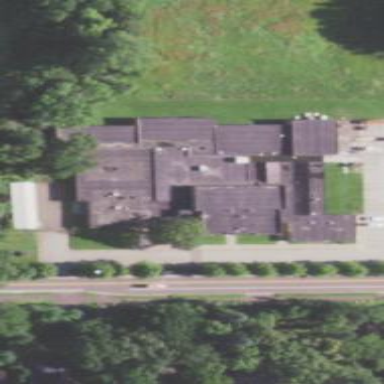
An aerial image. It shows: Building that serves as military barracks.